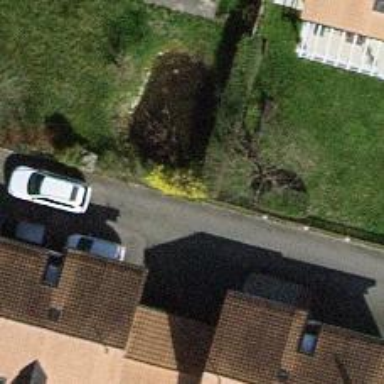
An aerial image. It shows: Hedge acting as barrier.